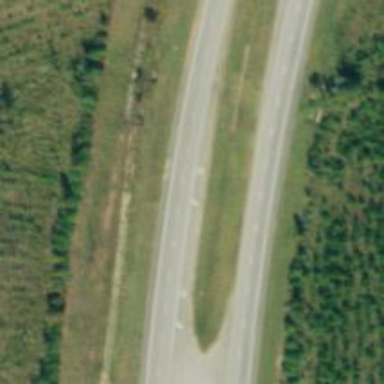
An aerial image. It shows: Trunk highway with dual carriageway.